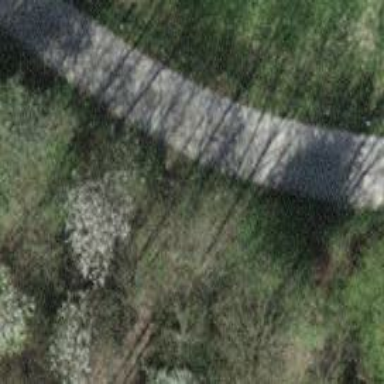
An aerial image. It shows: Bench.